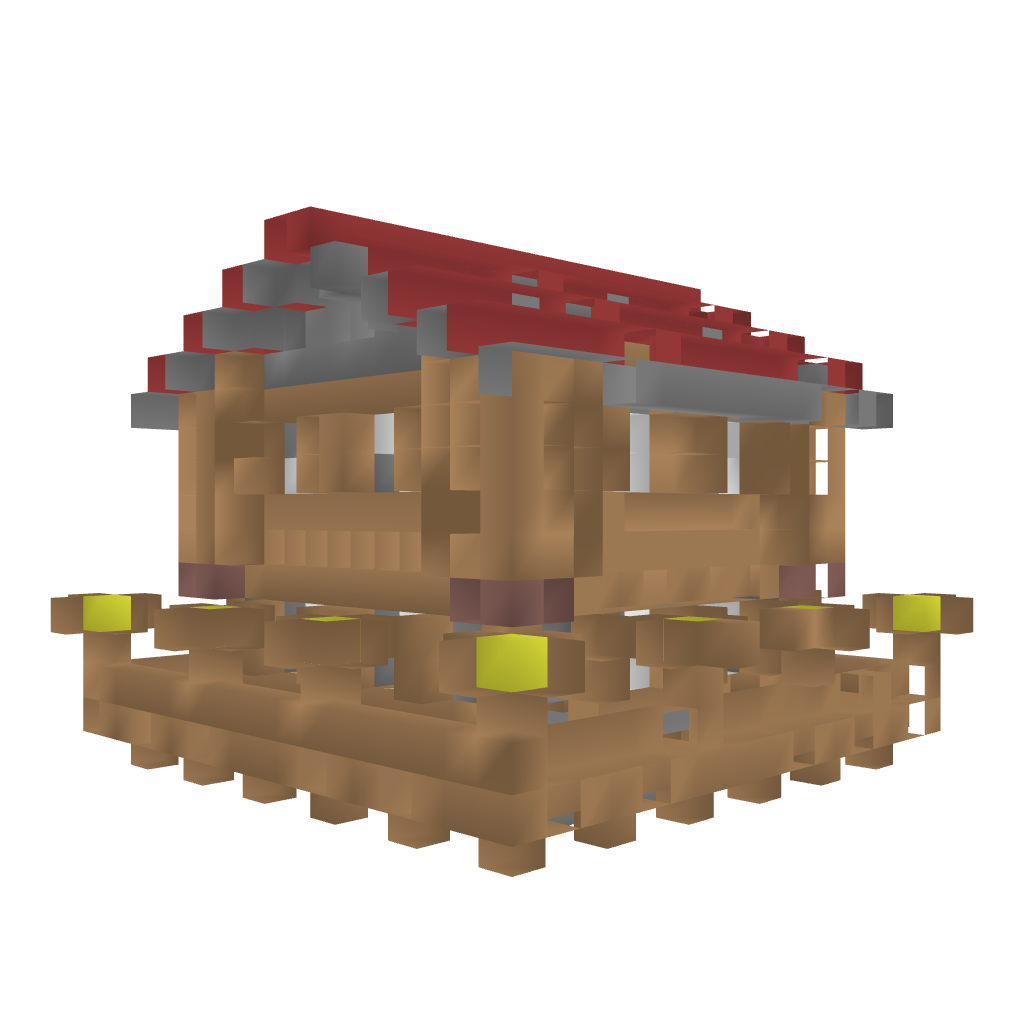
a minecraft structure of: Remedy's Shop bad low quality